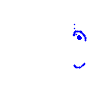
Particle: proton